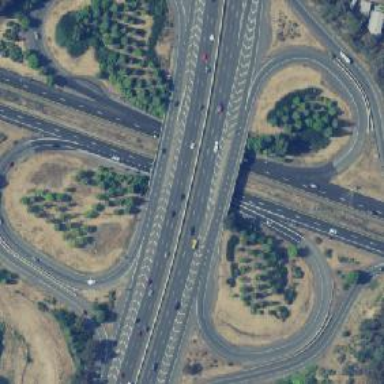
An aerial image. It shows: Motorway junction.